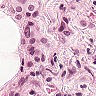
Metastatic tissue present: yes